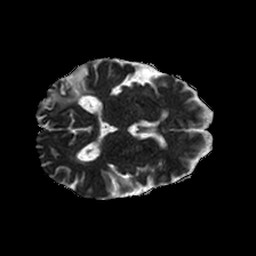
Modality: ADC
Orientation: axial
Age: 73
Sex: female
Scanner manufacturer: philips
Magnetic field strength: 1.5 T
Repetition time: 3.391 s
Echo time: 0.06922 s